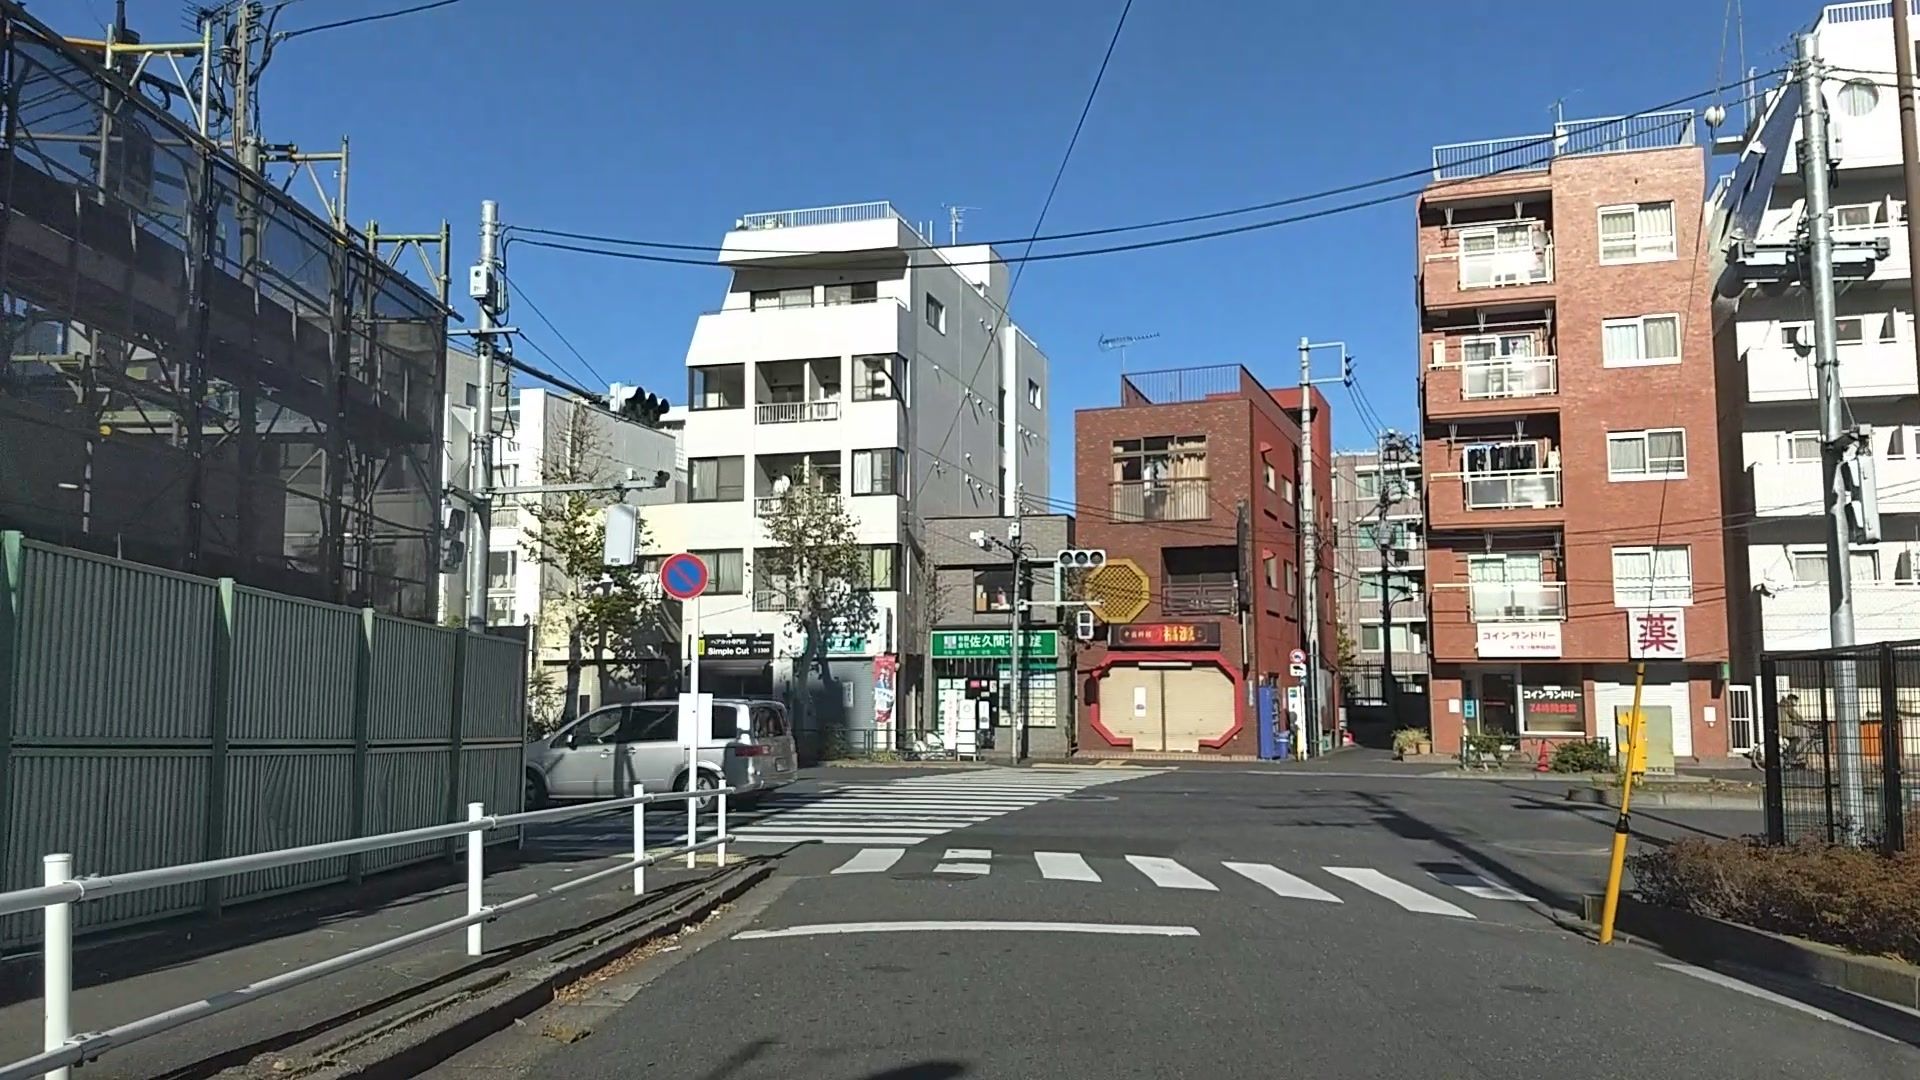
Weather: clear
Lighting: day
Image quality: good
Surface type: driving surface
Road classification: path, service
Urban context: urban centre
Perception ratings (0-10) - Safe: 1.02, Lively: 7.16, Beautiful: 0.89, Boring: 2.31, Depressing: 5.31, Wealthy: 3.73